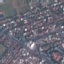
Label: Residential